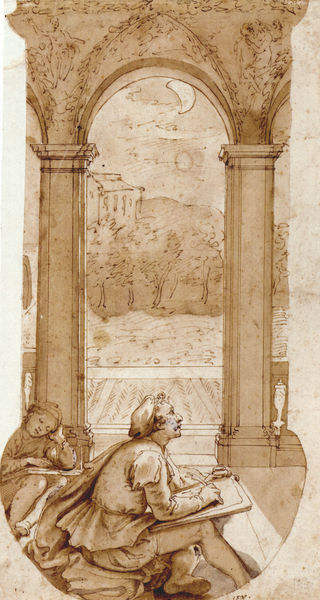
Titel: Taddeo Zuccari übernachtet in der Loggia der Villa Farnesina und zeichnet nach der Decke
Künstler: Federico Zuccari
Standort: München
Institution: Staatliche Graphische Sammlung
Schlagwörter: baum, berg, blätter, dunkel, feder, hand, himmel, kämpfer, mann, schatten, schlaf, umhang, aquarell, bäume, gelb, landschaft, menschen, sitzen, abend, ausschnitt, braun, ellbogen, fenster, frau, grau, haar, hut, licht, nacht, nase, pastell, pfeiler, profil, schwarz, skizze, säule, säulen, weiss, zeichnung, ausblick, blick, dach, gebäude, gürtel, haus, rasen, weg, wiese, wolke, beige, haube, ornament, bart, jacke, kappe, mütze, mützen, architektur, arm, barock, mensch, sockel, bild, feld, häuser, hügel, sonne, boden, dunkelheit, gewand, mantel, sitzend, decke, kind, blatt, pflanze, pflanzen, locken, renaissance, wald, garten, ranken, beine, aussicht, bein, papier, schlafen, schlafend, bogen, italien, zwei, beobachten, dorf, grafik, graphik, monochrom, linien, sepia, rundbogen, kissen, tafel, lesen, maler, durchgang, stufe, stufen, junge, mondlicht, galerie, tusche, arkade, mond, stütze, veranda, gewölbe, antike, knabe, buch, fuss, form, brett, halbmond, mondsichel, sichel, stich, künstler, seite, aquatinta, malen, pinsel, stift, tinte, arkaden, kapitelle, rom, kapitell, ranke, student, zeichnen, schreiben, beete, mönch, mappe, ballustrade, auarell, schafen, joch, hüten, laube, zeichner, lavierung, kreuzgang, schlafendes kind, coloriert, schalfen, gehöht, astronom, nach, stuckdekor, lehnt, pfeilerarkade, schalfend, zeichnnug, mande